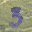
Label: 3